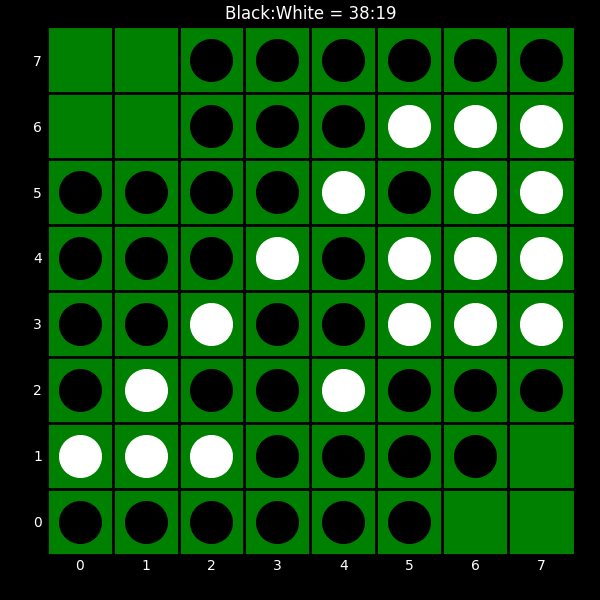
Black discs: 38
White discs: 19